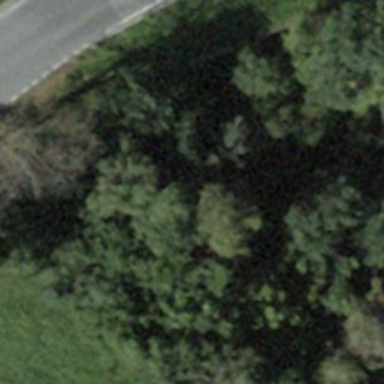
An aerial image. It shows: Culvert tunnel.